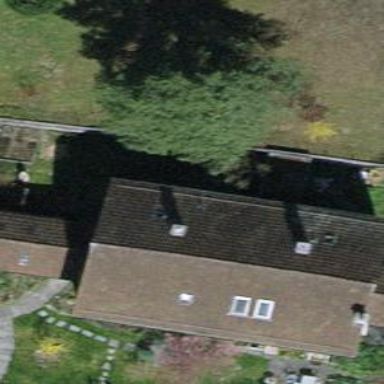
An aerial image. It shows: Simple and straightforward house.